Question: I recently upgraded to xcode 4. My application utilizes tabbarcontroller. In old xcode 3.x, you were able to change the tabs to different types per this screenshot:

From what I gather in researching this issue, xcode 4 no longer offers this functionality. Am I missing something? From what I researched we are now suppose to delete/add tabs then change attributes to get the desired effect. So, to that end in xcode 4, I've added a new tab item and made the class a UINavigationController fully expecting the ability to toggle the "Shows Navigation Bar" with a checkbox. But, the "Navigation Controller" grouping never appears. What am I missing?
Thanks for your help.
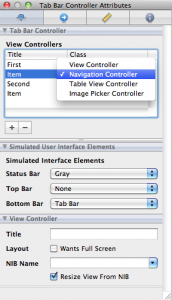
Answer: I was surprised at first too and I was about to ask the same question. But, when you open the Object Library, in the bottom you can see a big star, "Tab Bar Item". Just drag that to the tab bar and you will notice a new item added to the tab bar controller.